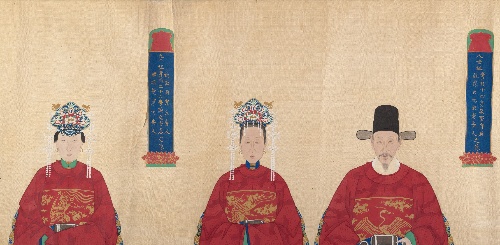
Artist: Unidentified artist
Object type: Handscroll
Classification: Paintings
Medium: Handscroll; ink and color on silk
Culture: China
Period: Qing dynasty (1644–1911)
Dimensions: 13 x 175 3/8 in. (33 x 445.5 cm)
Department: Asian Art
Credit line: Gift of Edward Wells, 1955
Accession year: 1955
Repository: Metropolitan Museum of Art, New York, NY
Tags: Men|Women